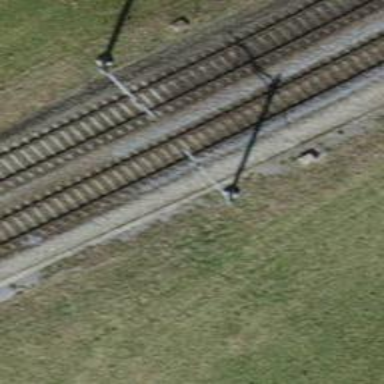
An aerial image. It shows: Single railway track with electrified contact line.